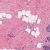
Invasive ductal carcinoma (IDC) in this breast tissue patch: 1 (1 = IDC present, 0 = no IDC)